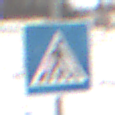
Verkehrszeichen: FussgaengerueberwegLinks
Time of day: MorningAfternoon
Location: Outdoor (Nature)
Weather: Overcast
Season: Winter
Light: Natural